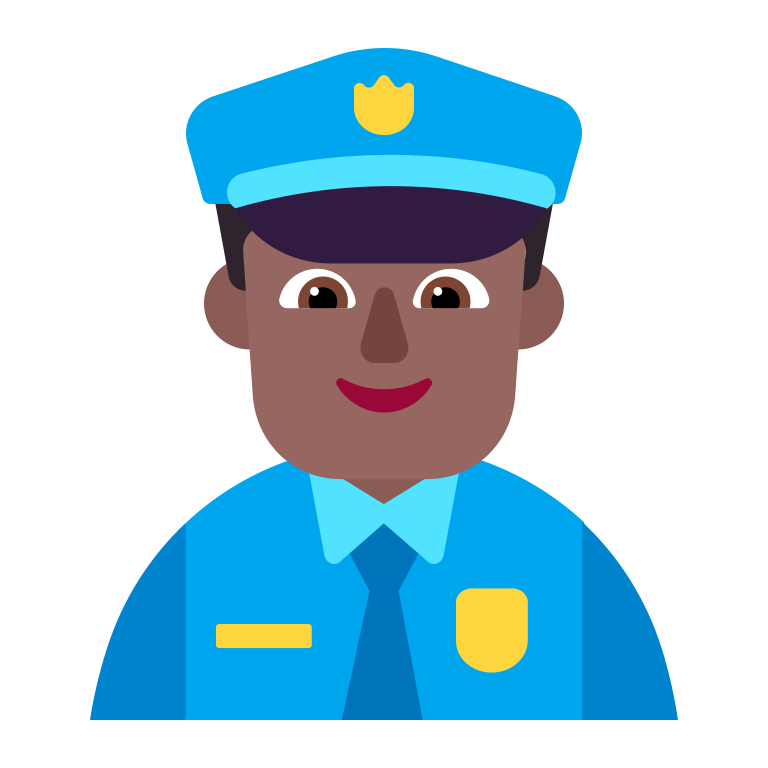
man police officer flat  dark